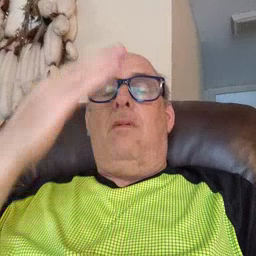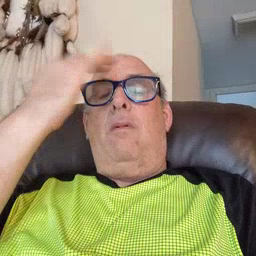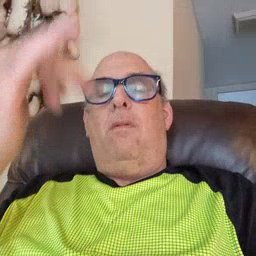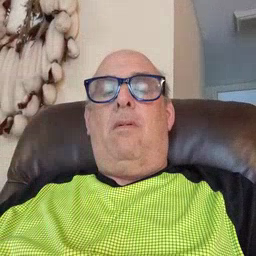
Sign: why